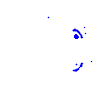
Particle: electron